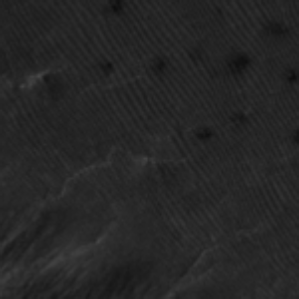
Label: frost